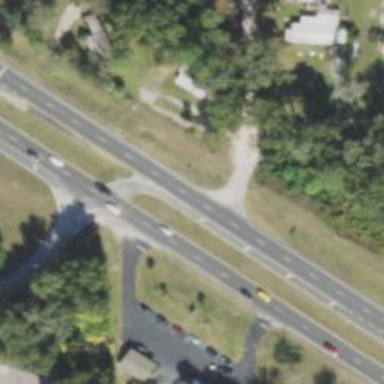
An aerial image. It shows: Asphalt road with secondary link designation.